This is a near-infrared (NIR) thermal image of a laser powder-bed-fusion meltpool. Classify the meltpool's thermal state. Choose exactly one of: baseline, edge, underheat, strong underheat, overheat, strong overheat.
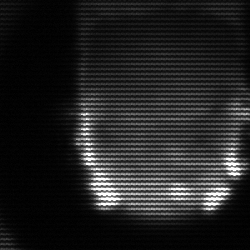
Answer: baseline